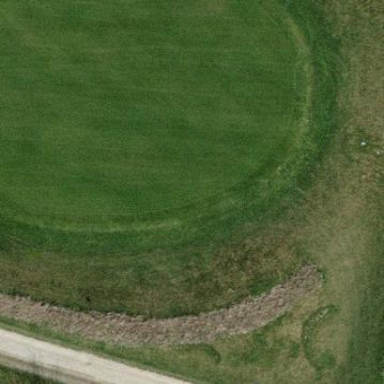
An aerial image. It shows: Golf green with grass surface.